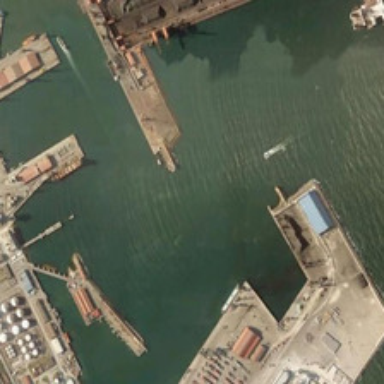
There is some storage tanks and containers on the ground of the port .